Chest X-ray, AP view. Patient: 28 years old, sex M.
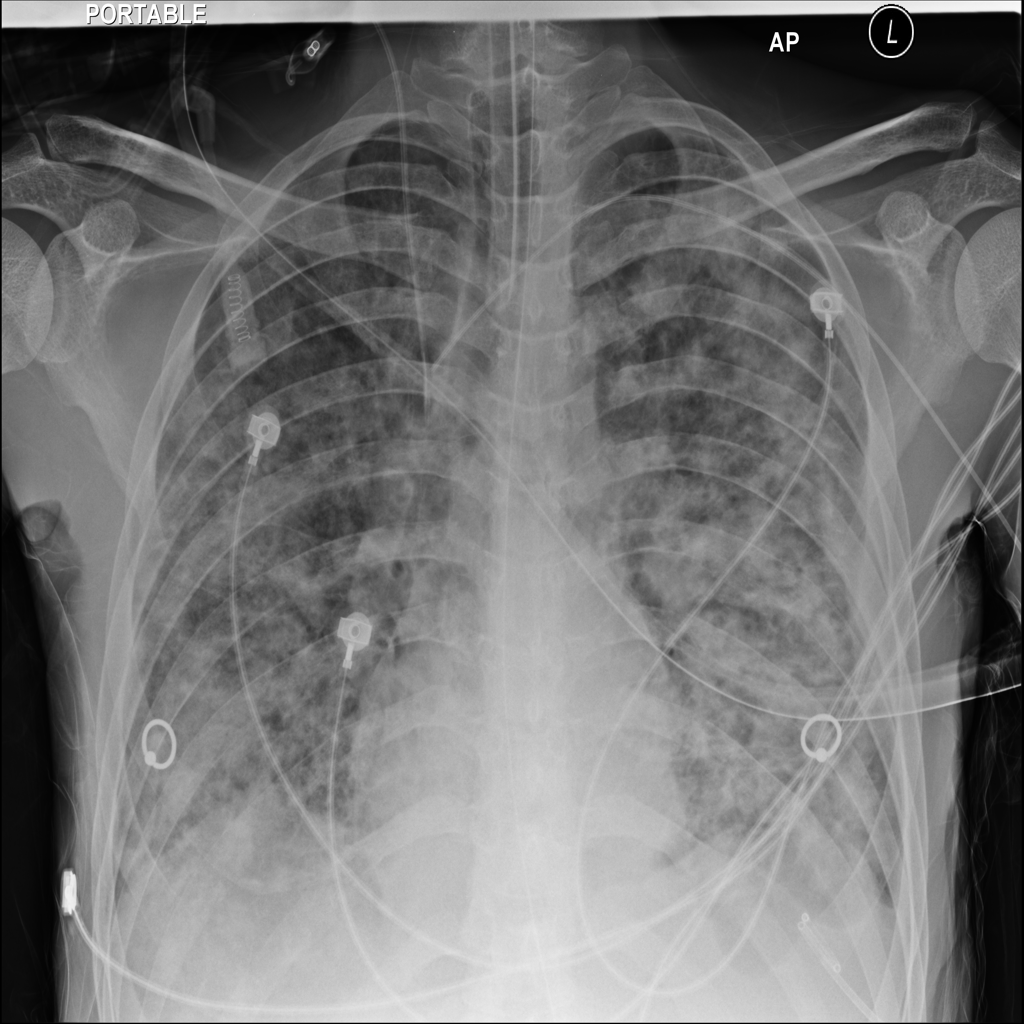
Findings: No Finding